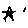
Label: star